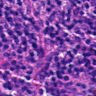
Metastatic tissue present: no